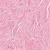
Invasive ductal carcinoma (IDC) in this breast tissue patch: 0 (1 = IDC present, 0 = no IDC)